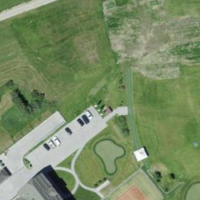
EUNIS habitat code: 55
Species observed at this site:
Silene nutans
Carduus personata